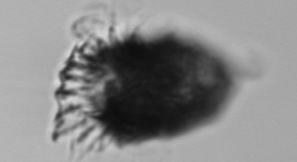
Label: Stenosemella_pacifica